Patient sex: F
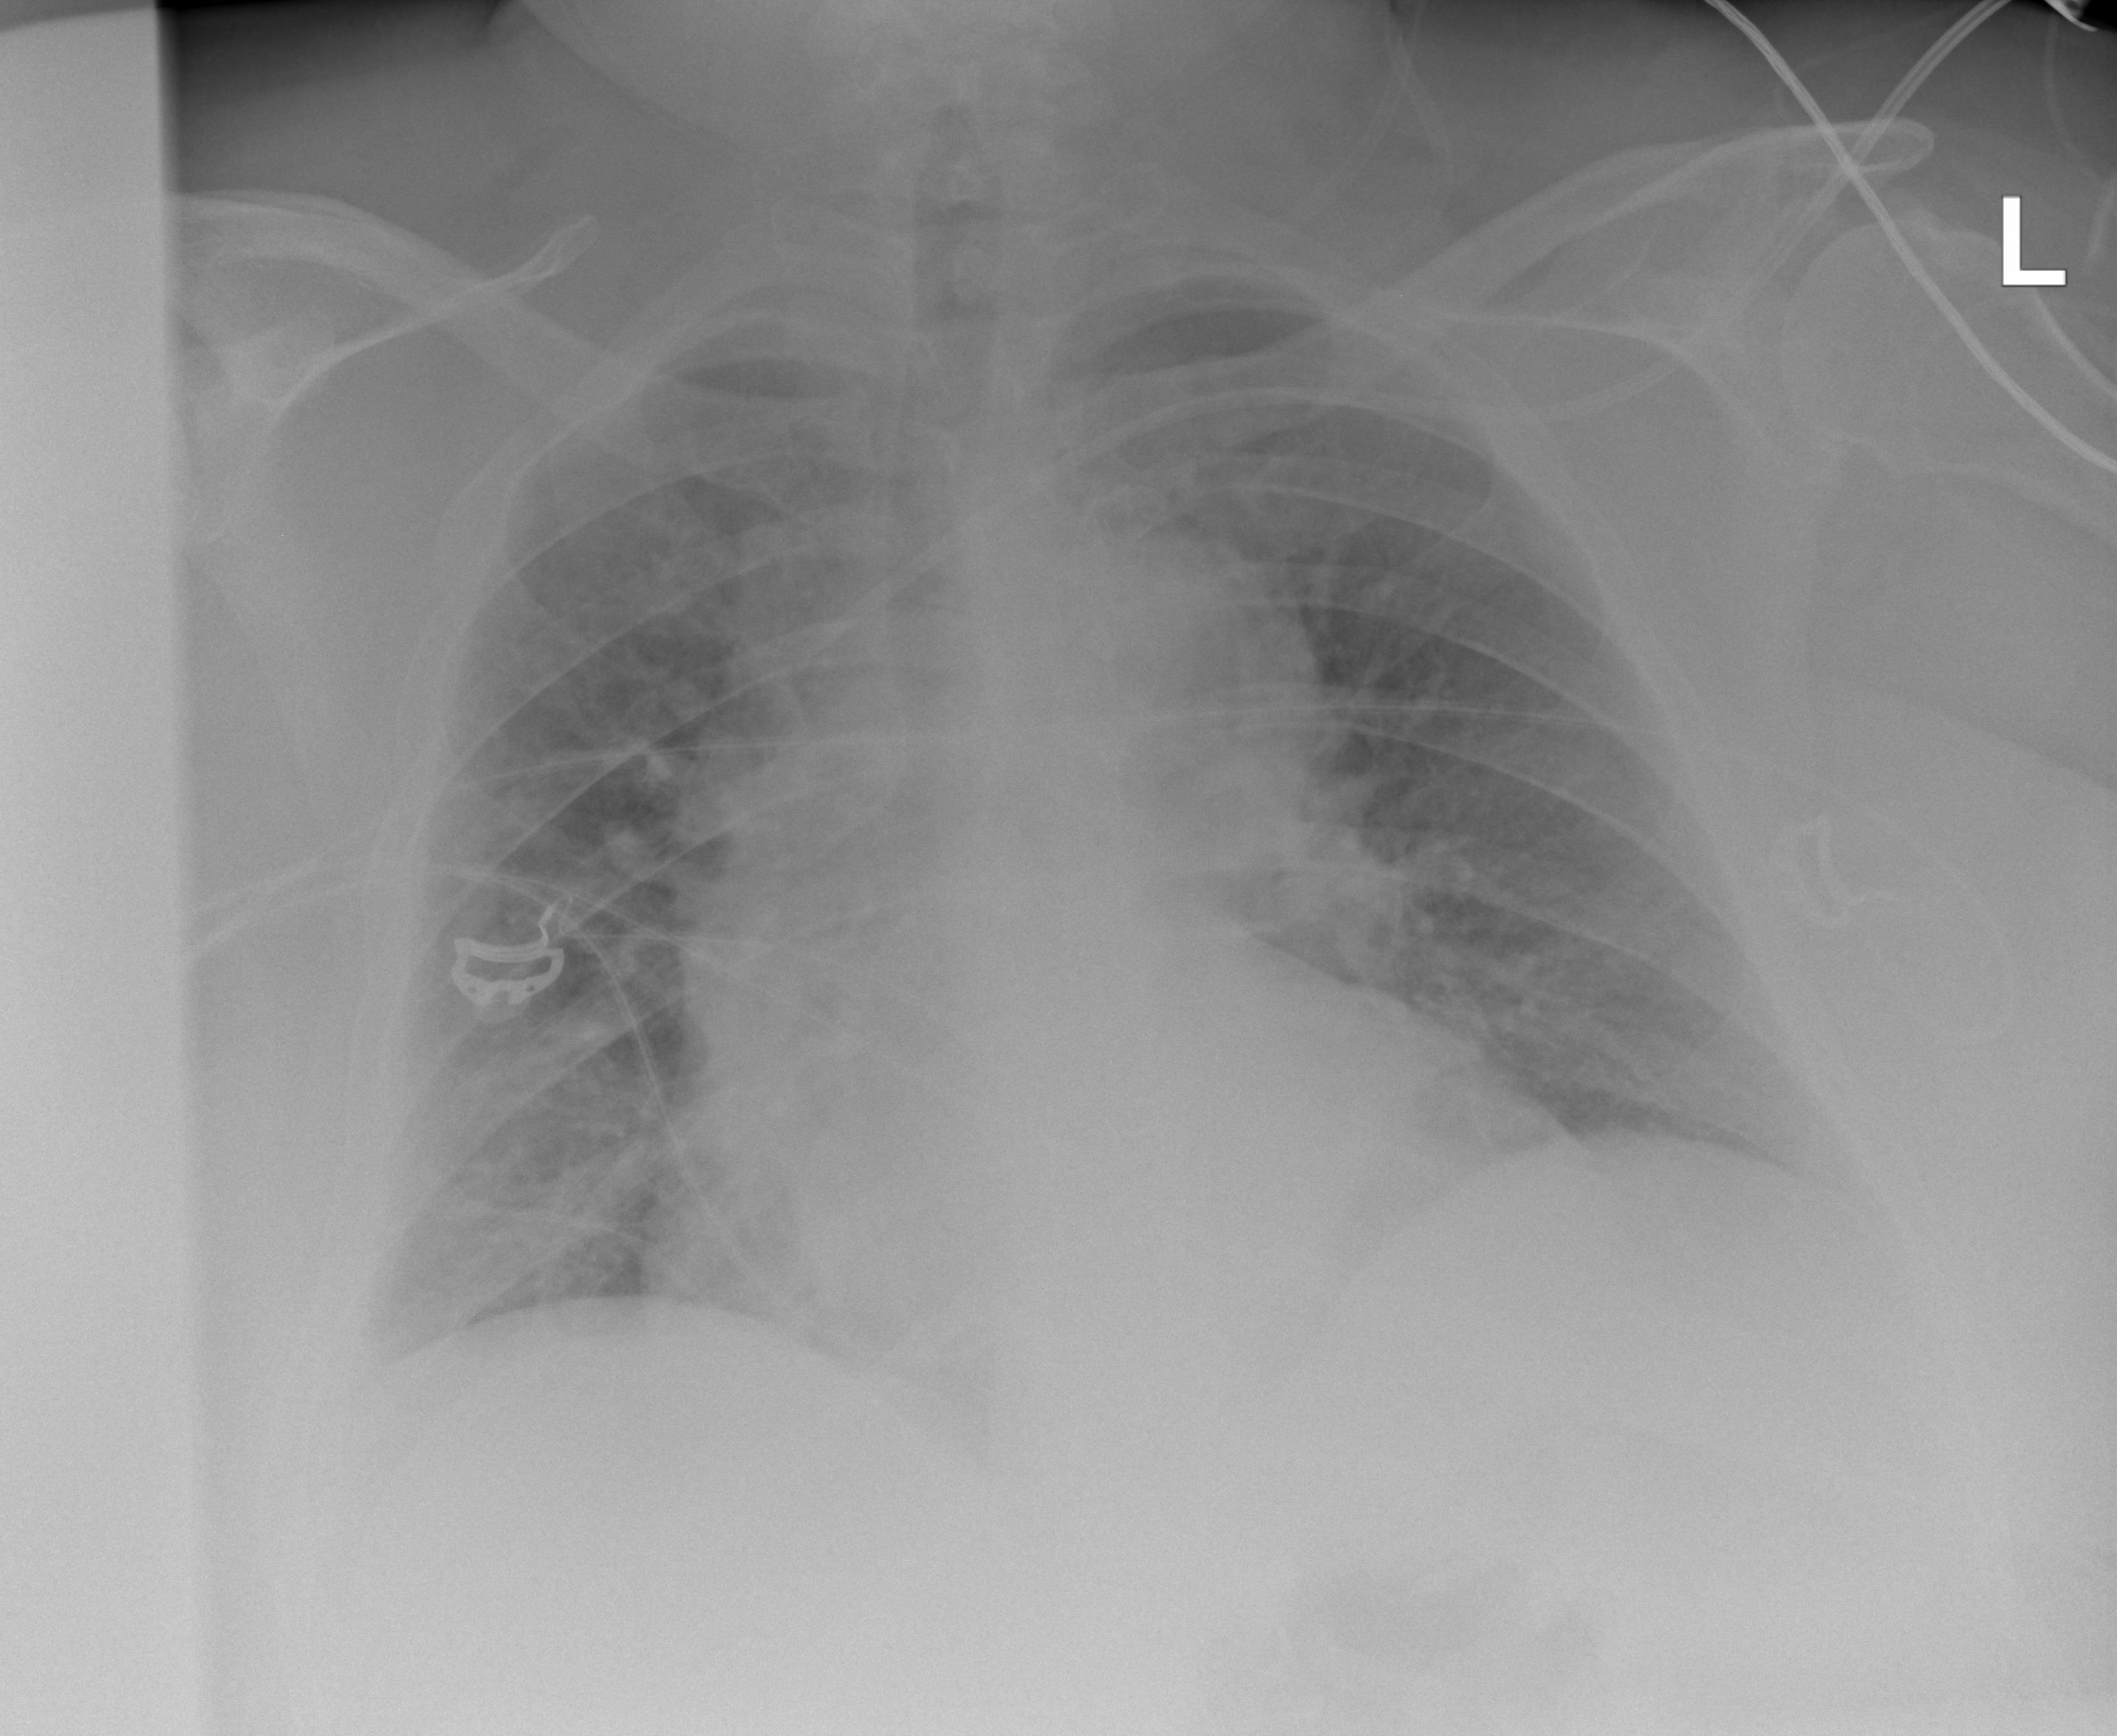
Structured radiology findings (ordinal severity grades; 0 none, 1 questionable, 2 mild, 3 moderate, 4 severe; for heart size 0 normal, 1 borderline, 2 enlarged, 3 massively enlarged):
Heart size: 2
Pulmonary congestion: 2
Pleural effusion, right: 1
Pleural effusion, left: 1
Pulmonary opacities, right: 1
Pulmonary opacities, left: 0
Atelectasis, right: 2
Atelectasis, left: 0